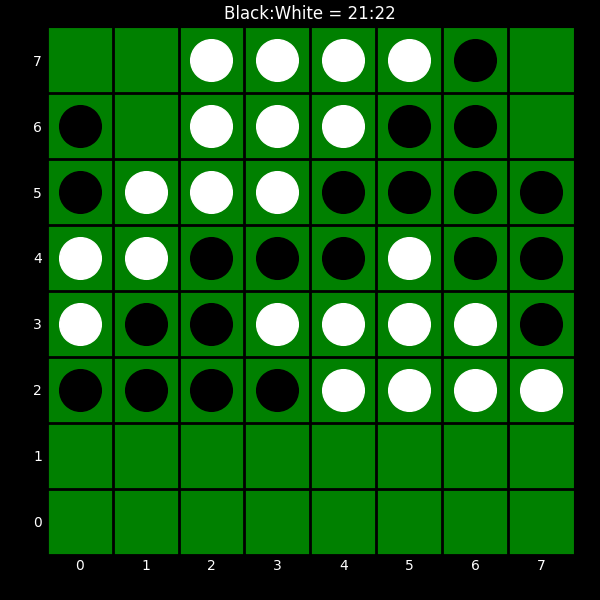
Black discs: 21
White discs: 22